This grayscale image was formed by reshaping a rotor test-rig vibration snapshot into a 2-D grid. Diagnose the rotating machine from this image, choosing from: normal, misalignment, unbalance, looseness.
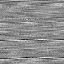
Answer: looseness